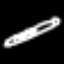
Label: pencil